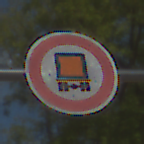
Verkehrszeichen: VerbotKennzeichnungspflichtigeKraftfahrzeugeGefaehrlicheGueter
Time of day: MorningAfternoon
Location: Outdoor (Nature)
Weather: PartlyCloudy
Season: NotSpecified
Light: Natural